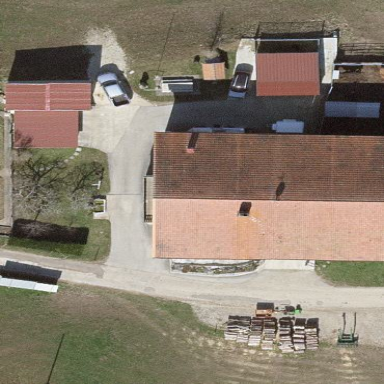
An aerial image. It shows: Simple house.